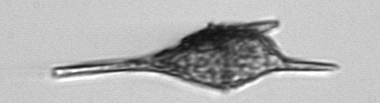
Label: Tripos_lineatus